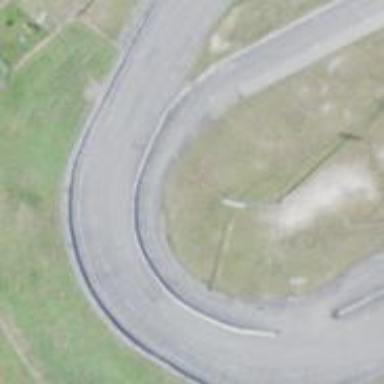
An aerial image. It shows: Asphalt raceway designed for motor sports.